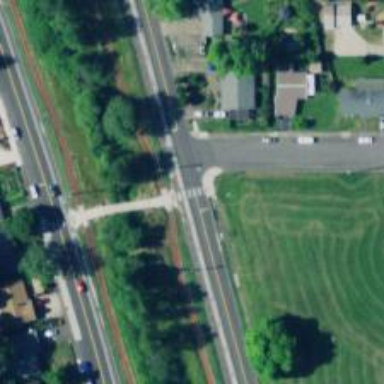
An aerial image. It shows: Marked crossing on the road.